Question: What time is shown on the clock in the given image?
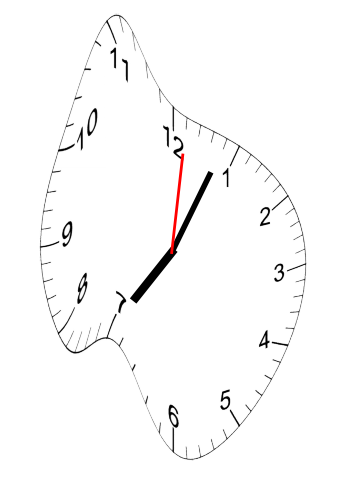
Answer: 07:04:01